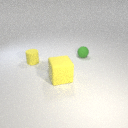
large yellow rubber cube in front of small green rubber sphere